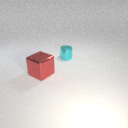
large red metal cube to the left of small cyan metal cylinder